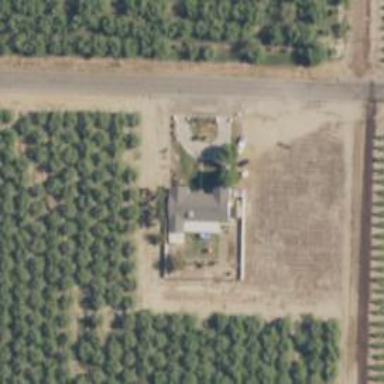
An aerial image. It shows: Orchard.